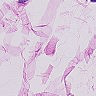
Metastatic tissue present: no